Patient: sex F, age 67
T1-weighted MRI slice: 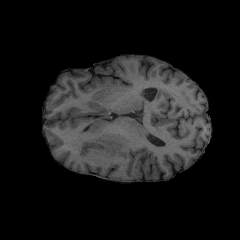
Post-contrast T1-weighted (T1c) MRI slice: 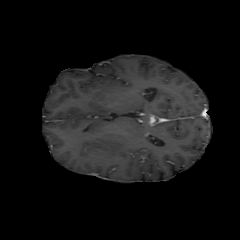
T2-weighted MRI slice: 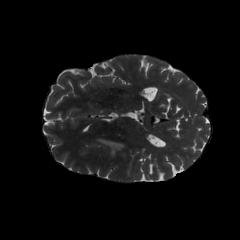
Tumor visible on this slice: yes
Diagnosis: Astrocytoma, IDH-mutant
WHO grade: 4